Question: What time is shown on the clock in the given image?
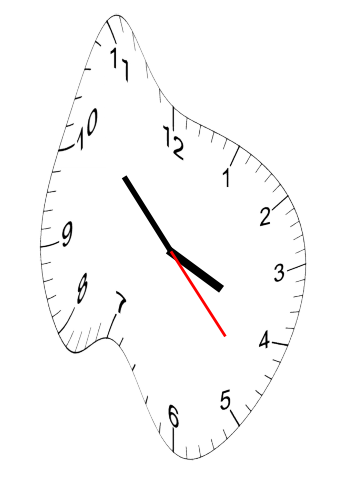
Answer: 03:52:23